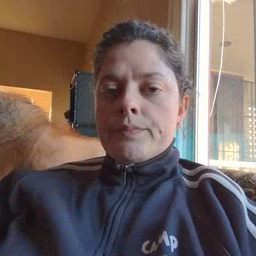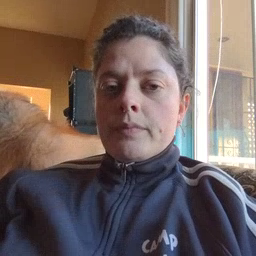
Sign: bedroom